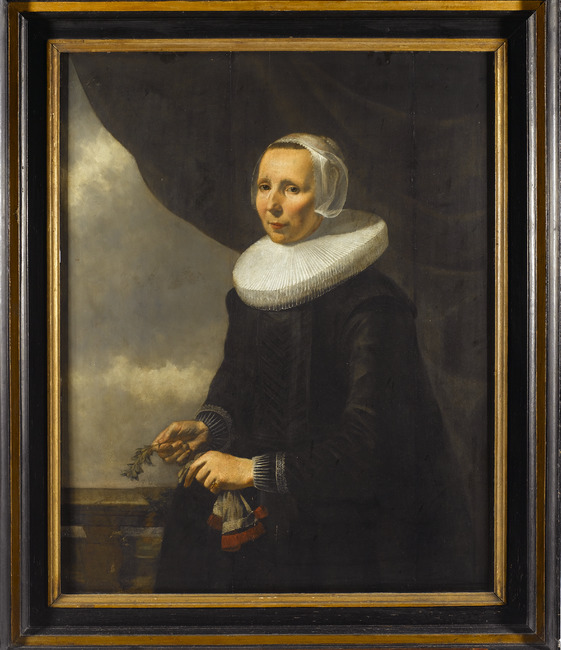
Title: Portret van Aechje Claesdr. Moer (1585-1640)
Artist: Caesar van Everdingen
Earliest date: 1636
Latest date: 1636
Genre: painting
Iconography: Gloves
Keywords: woman's portrait, three-quarter length, head to the left, body facing left, standing (position), facing front, glove/gloves in hand, plants (guide term), wing cap, ruff, curtain/drapery background, balustrade, coat of arms (upper left)